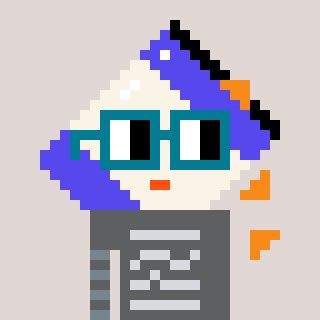
a pixel art character with square dark green glasses, a chips-shaped head and a peachy-colored body on a warm background